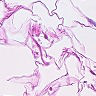
Metastatic tissue present: no